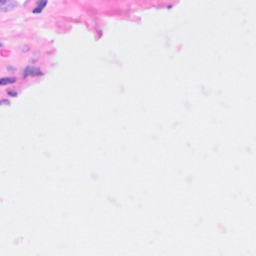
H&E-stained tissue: Breast